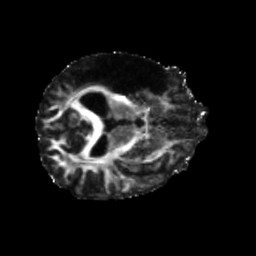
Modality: FA
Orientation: axial
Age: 56
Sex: male
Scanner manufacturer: siemens
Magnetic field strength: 3 T
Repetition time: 5.47 s
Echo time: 0.0854 s